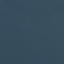
Land use / land cover class: SeaLake